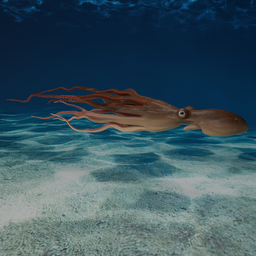
Label: animals